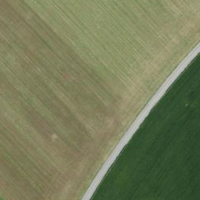
EUNIS habitat code: 52
Species observed at this site:
Corvus corone
Cyanistes caeruleus
Fulica atra
Anas platyrhynchos
Sturnus vulgaris
Sylvia borin
Passer domesticus
Fringilla coelebs
Buteo buteo
Sylvia atricapilla
Passer montanus
Turdus merula
Phylloscopus collybita
Poecile palustris
Parus major
Milvus milvus
Pica pica
Phoenicurus ochruros
Phoenicurus phoenicurus
Columba livia
Oriolus oriolus
Picus viridis
Delichon urbicum